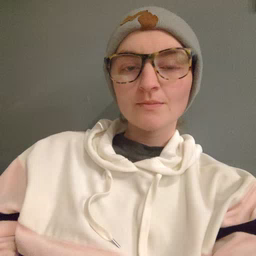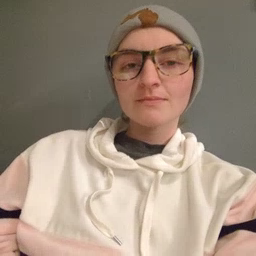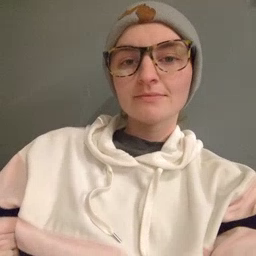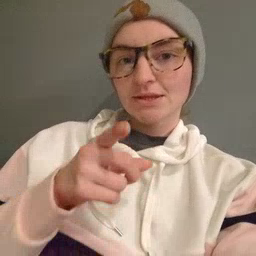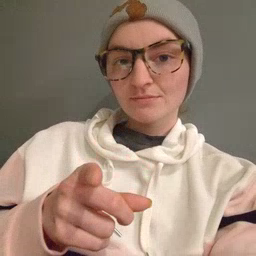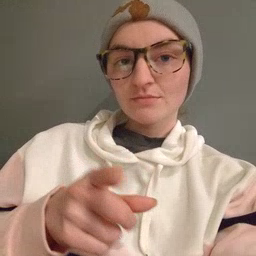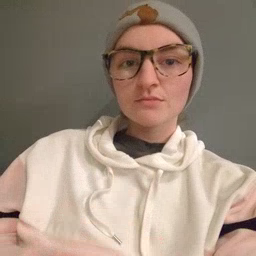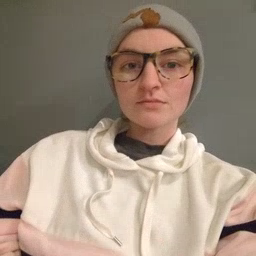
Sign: there